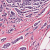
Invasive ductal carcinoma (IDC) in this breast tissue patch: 1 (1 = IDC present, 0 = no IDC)